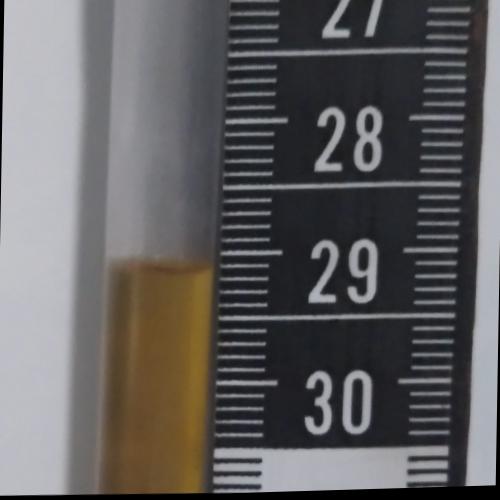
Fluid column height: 29.1 cm